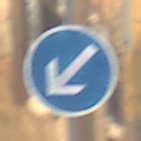
Verkehrszeichen: VorgeschriebeneVorbeifahrtLinks
Umgebung: Outdoor, Urban
Tageszeit: Midday
Wetter: Clear
Licht: Natural
Jahreszeit: NotSpecified
Kontrast: HighContrast